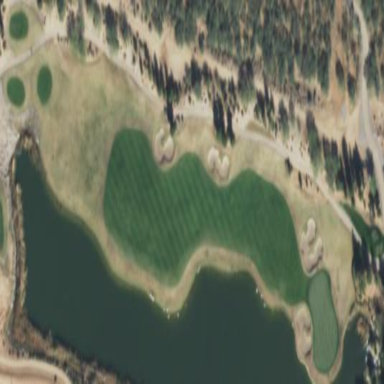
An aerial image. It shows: Area of rough grass used for golf.